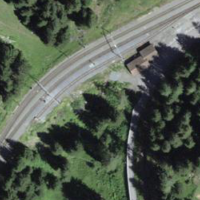
EUNIS habitat code: 43
Species observed at this site:
Petasites albus